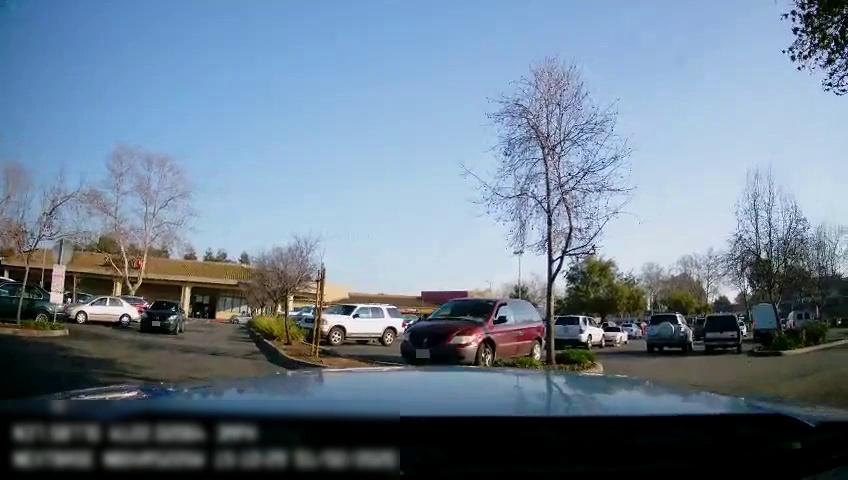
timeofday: Day
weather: Sunny
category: Drivable Space
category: Drivable Space
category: Vehicles | SUV
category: Vehicles | SUV
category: Vehicles | Car
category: Vehicles | Car
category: Vehicles | Car
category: Vehicles | Car
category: Vehicles | SUV
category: Vehicles | SUV
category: Vehicles | Car
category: Vehicles | Car
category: Vehicles | SUV
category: Vehicles | SUV
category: Vehicles | SUV
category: Vehicles | Car
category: Vehicles | Car
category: Vehicles | SUV
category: Vehicles | Van
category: Vehicles | SUV
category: Vehicles | Truck
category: Vehicles | SUV
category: Vehicles | SUV
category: Vehicles | SUV